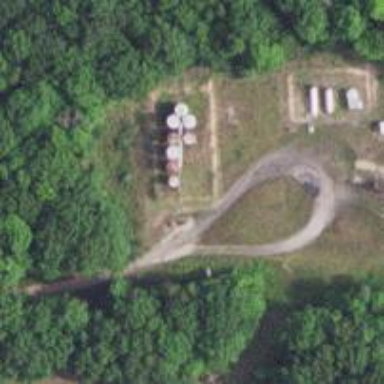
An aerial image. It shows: Storage tank that is man-made.